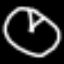
Label: clock